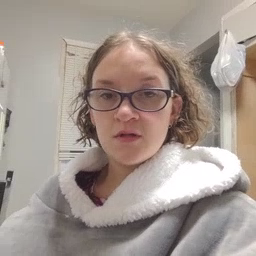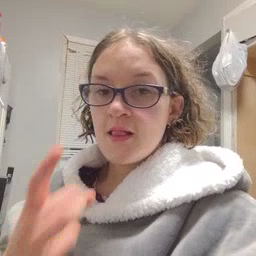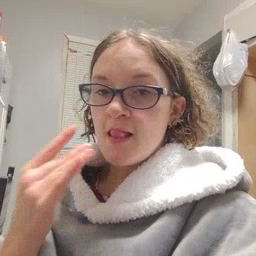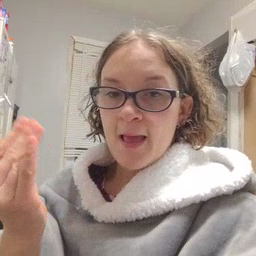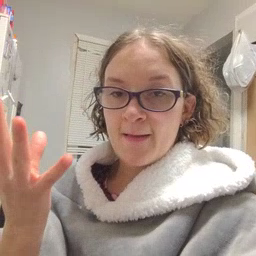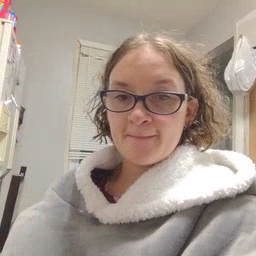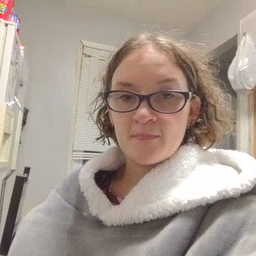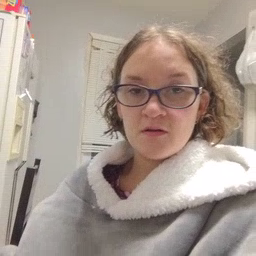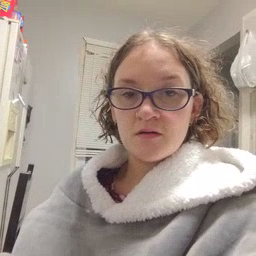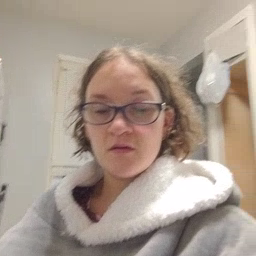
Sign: lamp